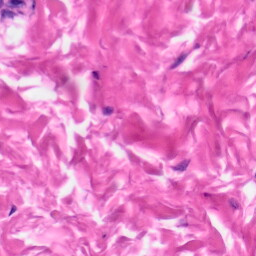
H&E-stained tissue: Skin